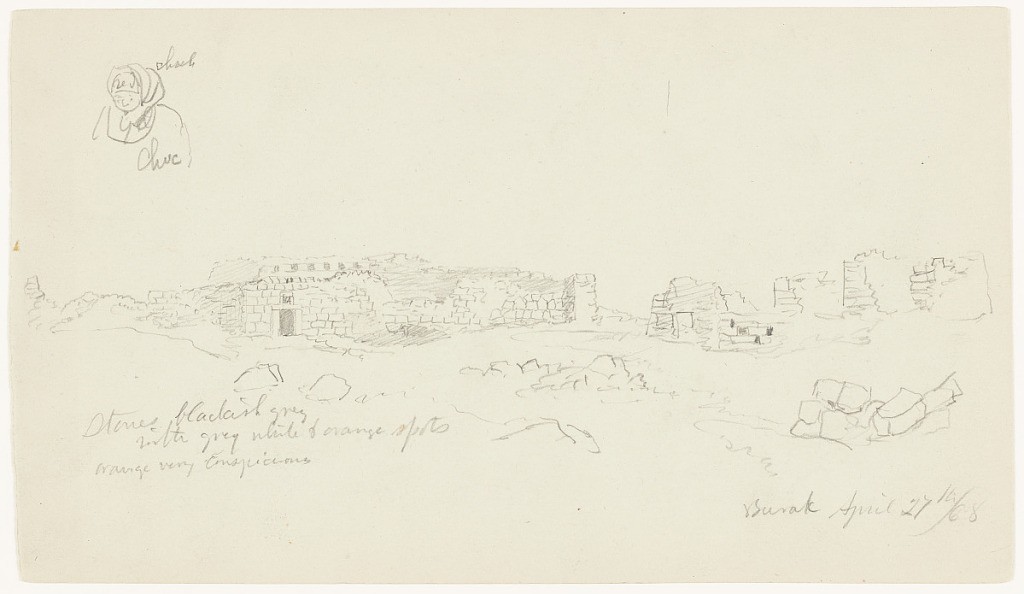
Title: Ruins near Burak, Syria
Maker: Frederic Edwin Church, American, 1826–1900
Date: April 27, 1868
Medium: Graphite on gray-green wove paper; verso: graphite
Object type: Drawing
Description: Architecture and landscape sketch of ruins near the village of Burak, Syria (also spelled Burraq), with a floating figure sketch. Piles of stones are shown in the foreground, leading to a view of two ruinous stone structures in middle distance. A doorway is visible at left. The head and shoulders of a figure are included at upper left.

Mixed sketches around Syria showing two landscape views of mountainsides at upper left and lower right, two views of ruins on a ridge at lower left and upper center, and sketches of a figure's head, distant goats, and a farmer ploughing at upper right.